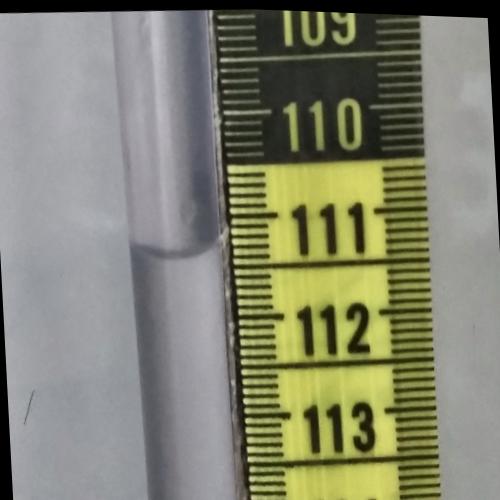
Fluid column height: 111.3 cm